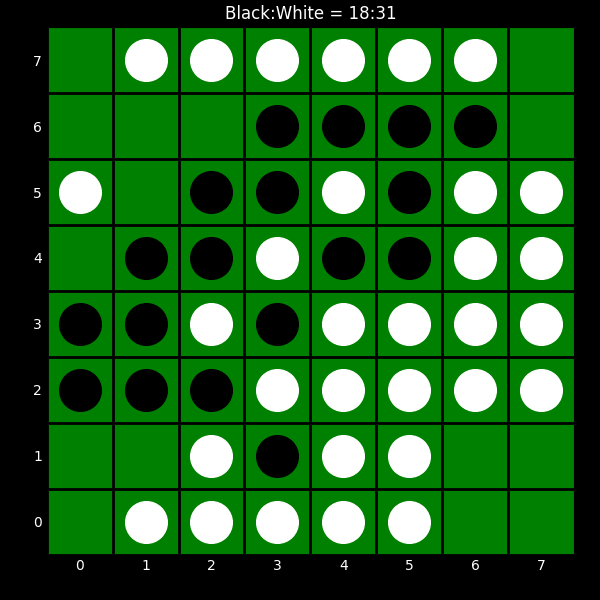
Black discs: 18
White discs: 31